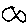
Label: fish